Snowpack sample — Loveland Pass, Silver Plume, Colorado, USA (2/11/26, 12:00 PM MST)
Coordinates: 39.663, -105.886
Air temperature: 35 °F
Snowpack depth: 82 cm
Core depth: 10 cm
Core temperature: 17.6 °F
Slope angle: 13°, slope face: 12°
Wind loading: high
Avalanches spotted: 1
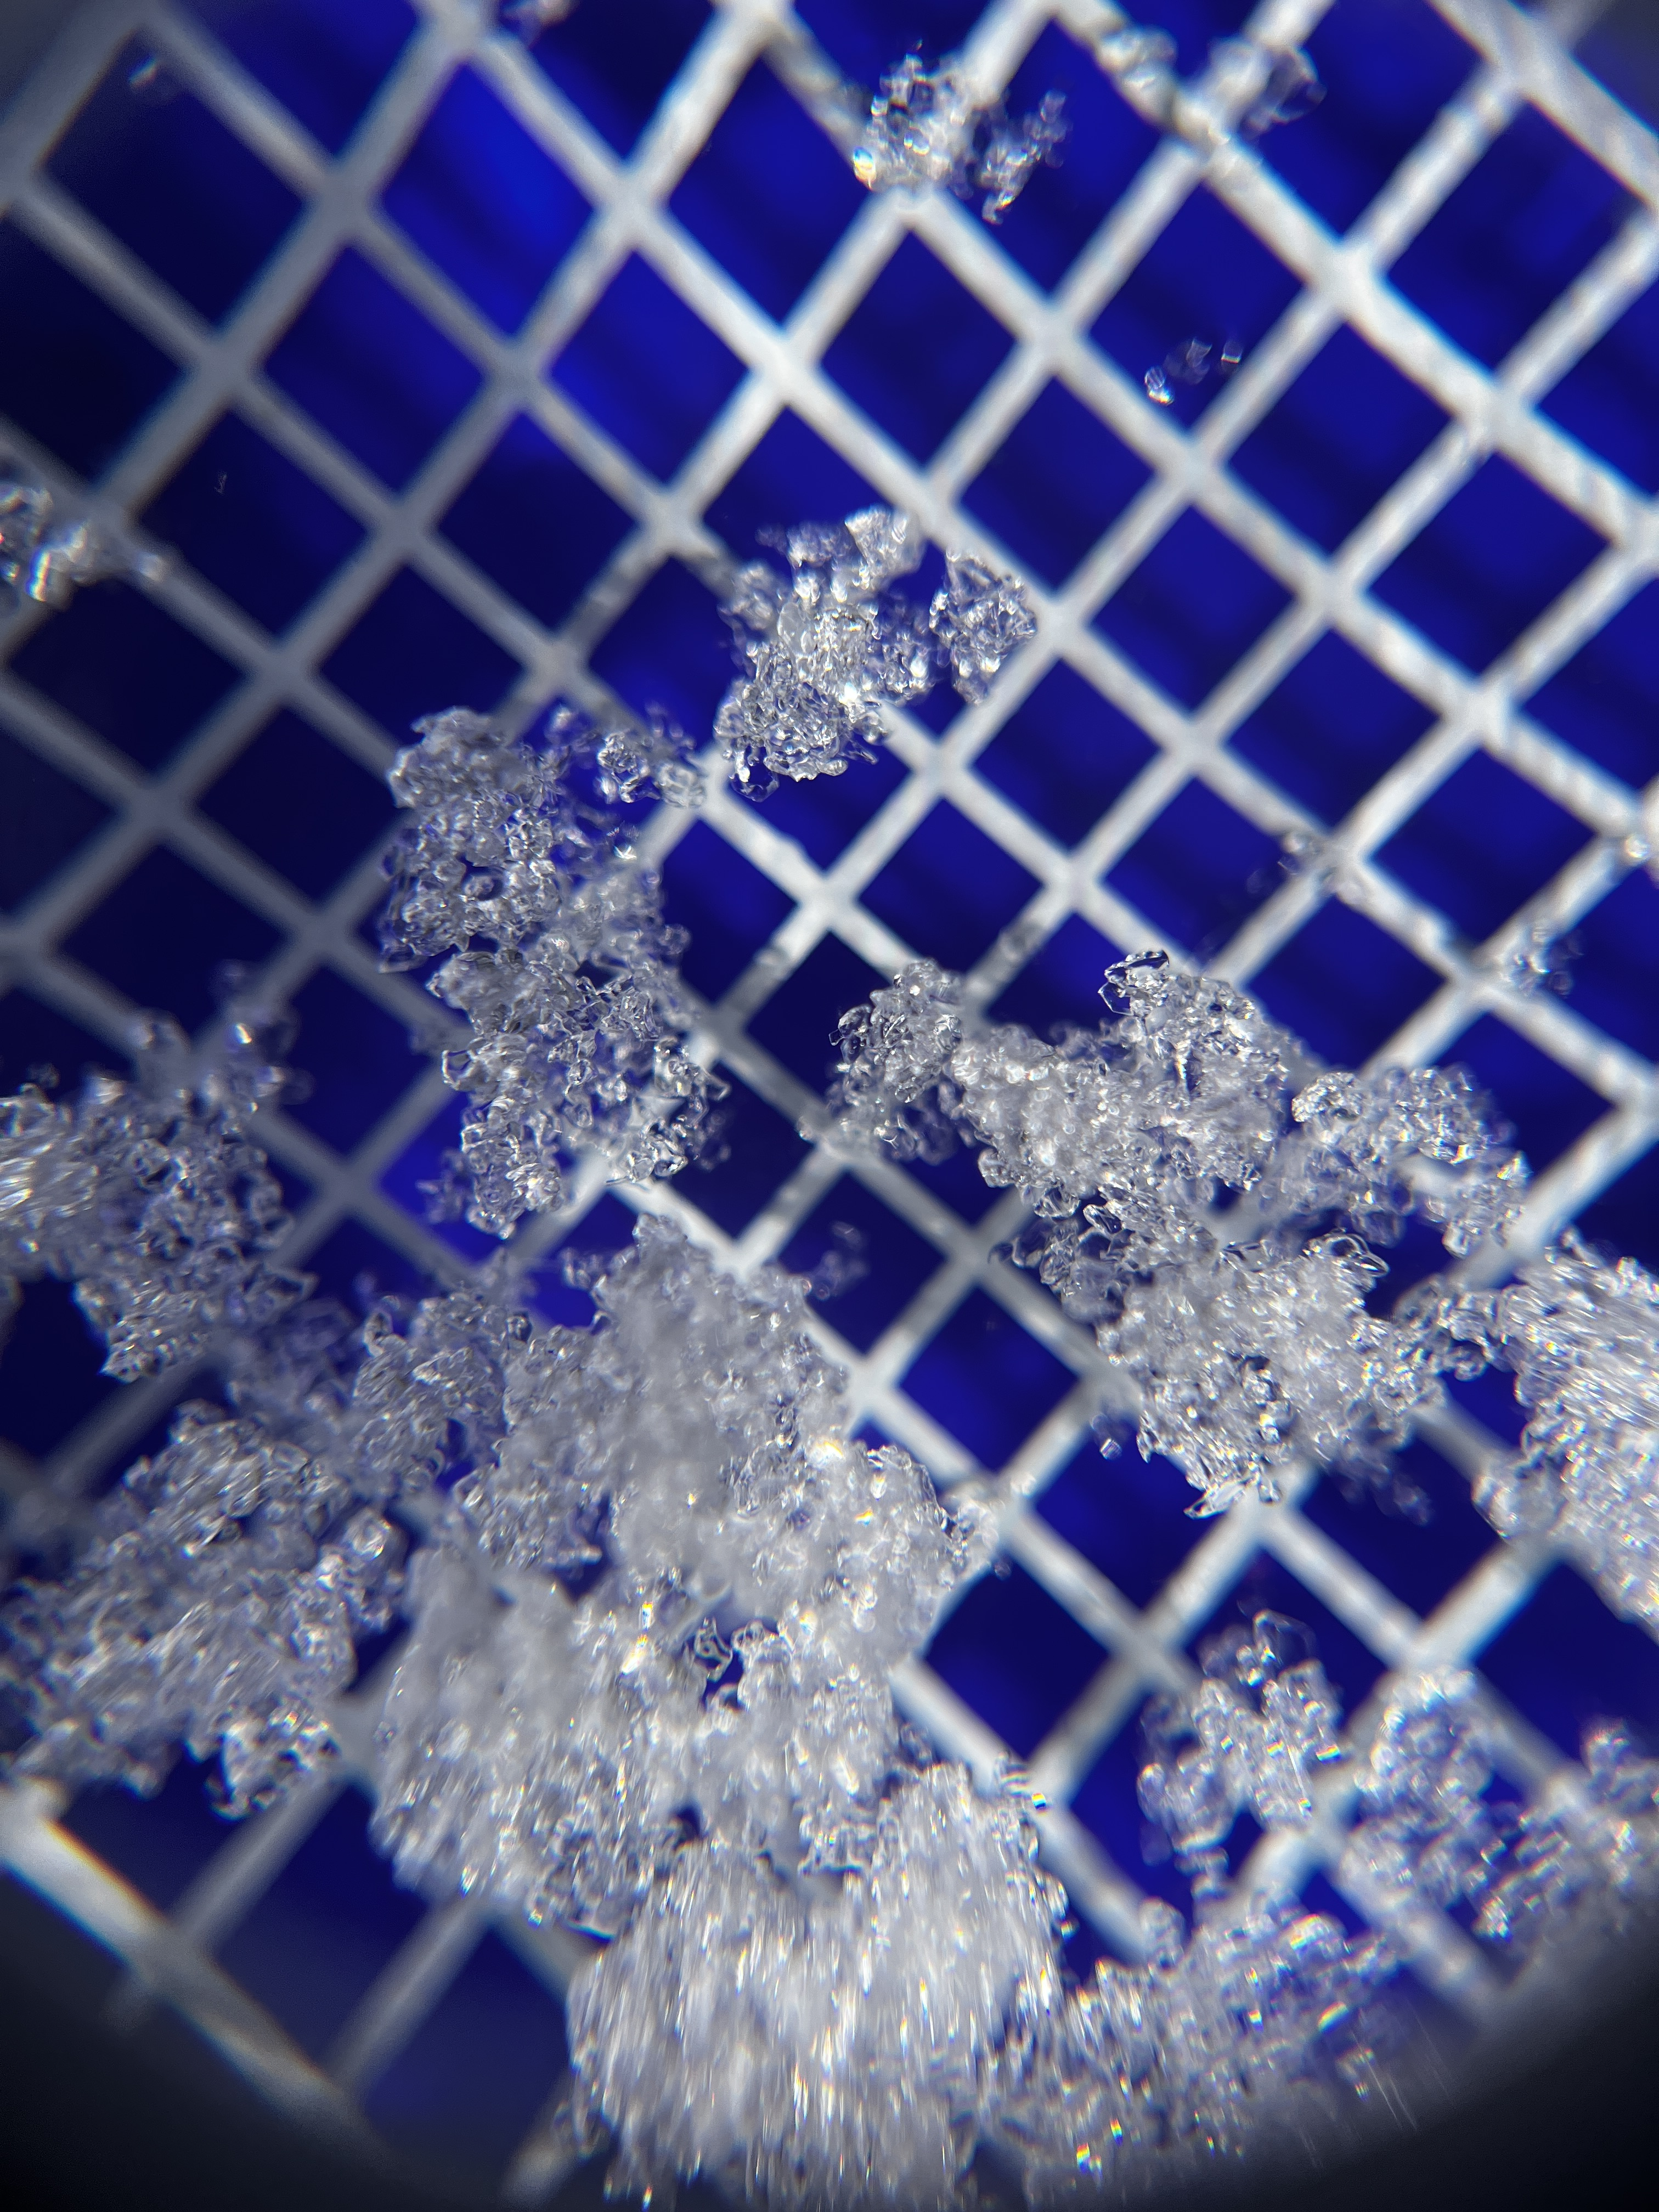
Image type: magnified_profile
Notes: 1 small avalanche spotted on the north side of the bowl, lots of wind loading